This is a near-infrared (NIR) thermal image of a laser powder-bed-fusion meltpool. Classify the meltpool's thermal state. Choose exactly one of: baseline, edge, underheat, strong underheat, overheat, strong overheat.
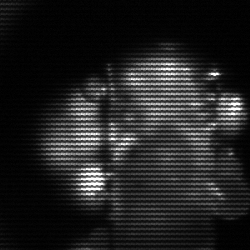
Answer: strong underheat